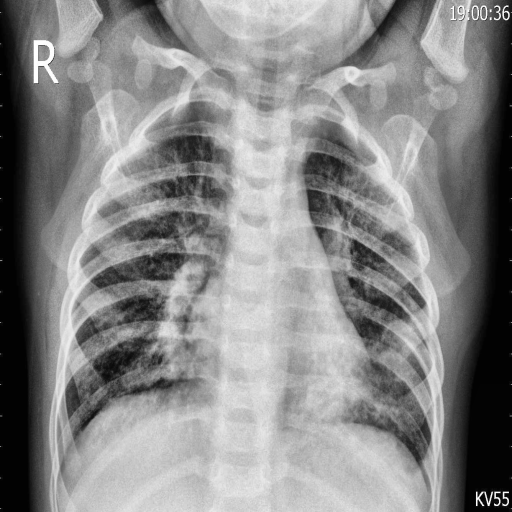
Finding: PNEUMONIA